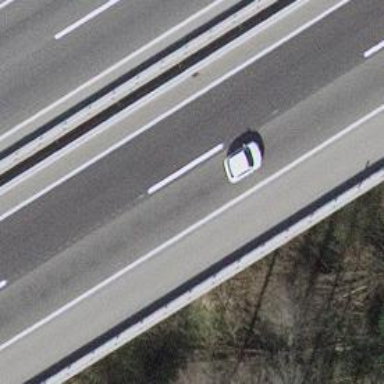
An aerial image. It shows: Asphalt bridge over motorway.